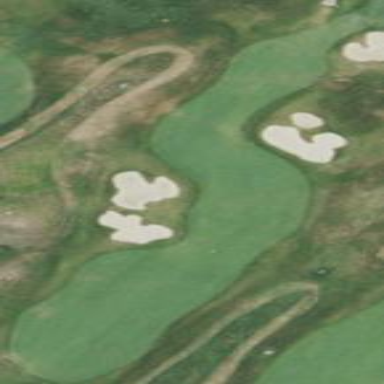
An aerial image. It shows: Golf fairway surrounded by grass.